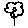
Label: flower